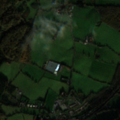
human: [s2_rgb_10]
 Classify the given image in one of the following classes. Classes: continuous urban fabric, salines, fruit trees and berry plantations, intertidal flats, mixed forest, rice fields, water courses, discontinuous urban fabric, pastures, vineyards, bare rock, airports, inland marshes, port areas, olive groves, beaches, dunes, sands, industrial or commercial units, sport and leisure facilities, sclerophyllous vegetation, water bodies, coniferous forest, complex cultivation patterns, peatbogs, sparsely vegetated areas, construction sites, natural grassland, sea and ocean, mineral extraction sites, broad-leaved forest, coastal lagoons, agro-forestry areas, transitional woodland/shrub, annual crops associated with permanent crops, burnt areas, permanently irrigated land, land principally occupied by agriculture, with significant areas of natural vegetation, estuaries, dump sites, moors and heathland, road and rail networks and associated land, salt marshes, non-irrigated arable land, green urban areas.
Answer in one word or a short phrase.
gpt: discontinuous urban fabric, pastures, broad-leaved forest, coniferous forest, mixed forest